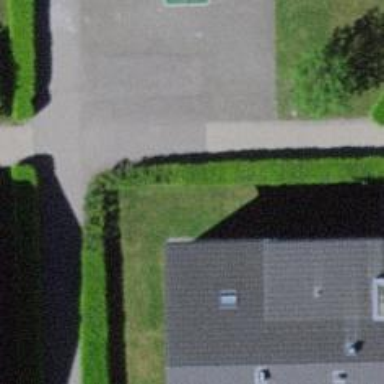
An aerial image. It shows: Hedge acting as barrier.